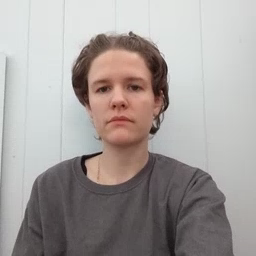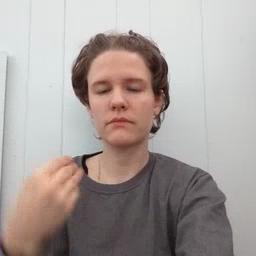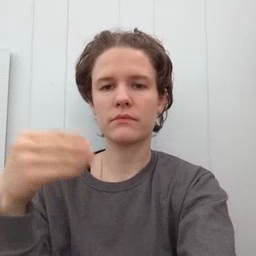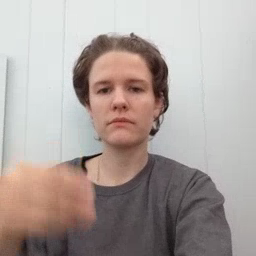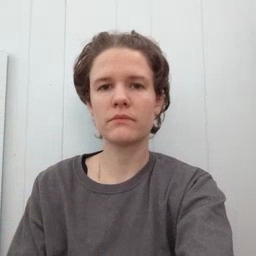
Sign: store